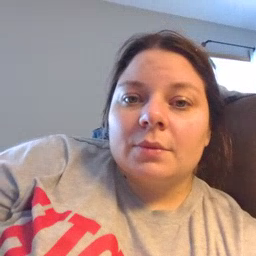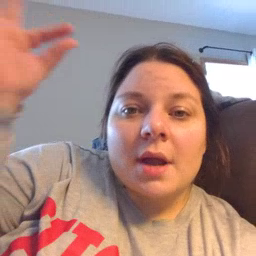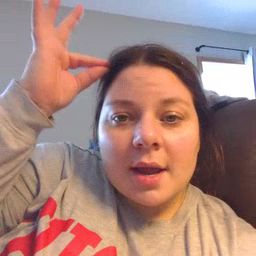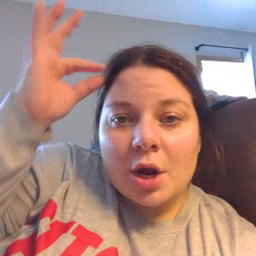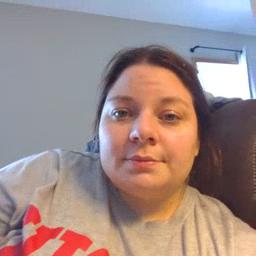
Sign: hair